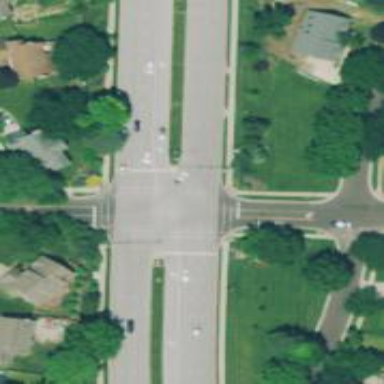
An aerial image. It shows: Road with dash markings.